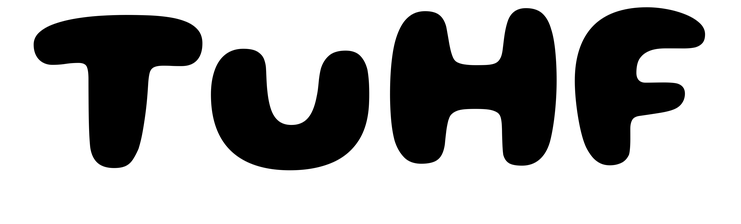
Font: Gluten_Bold